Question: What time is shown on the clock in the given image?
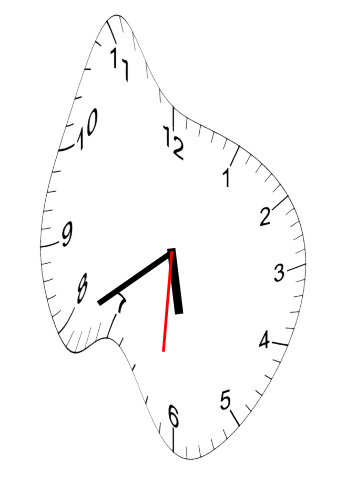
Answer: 05:39:31